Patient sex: M
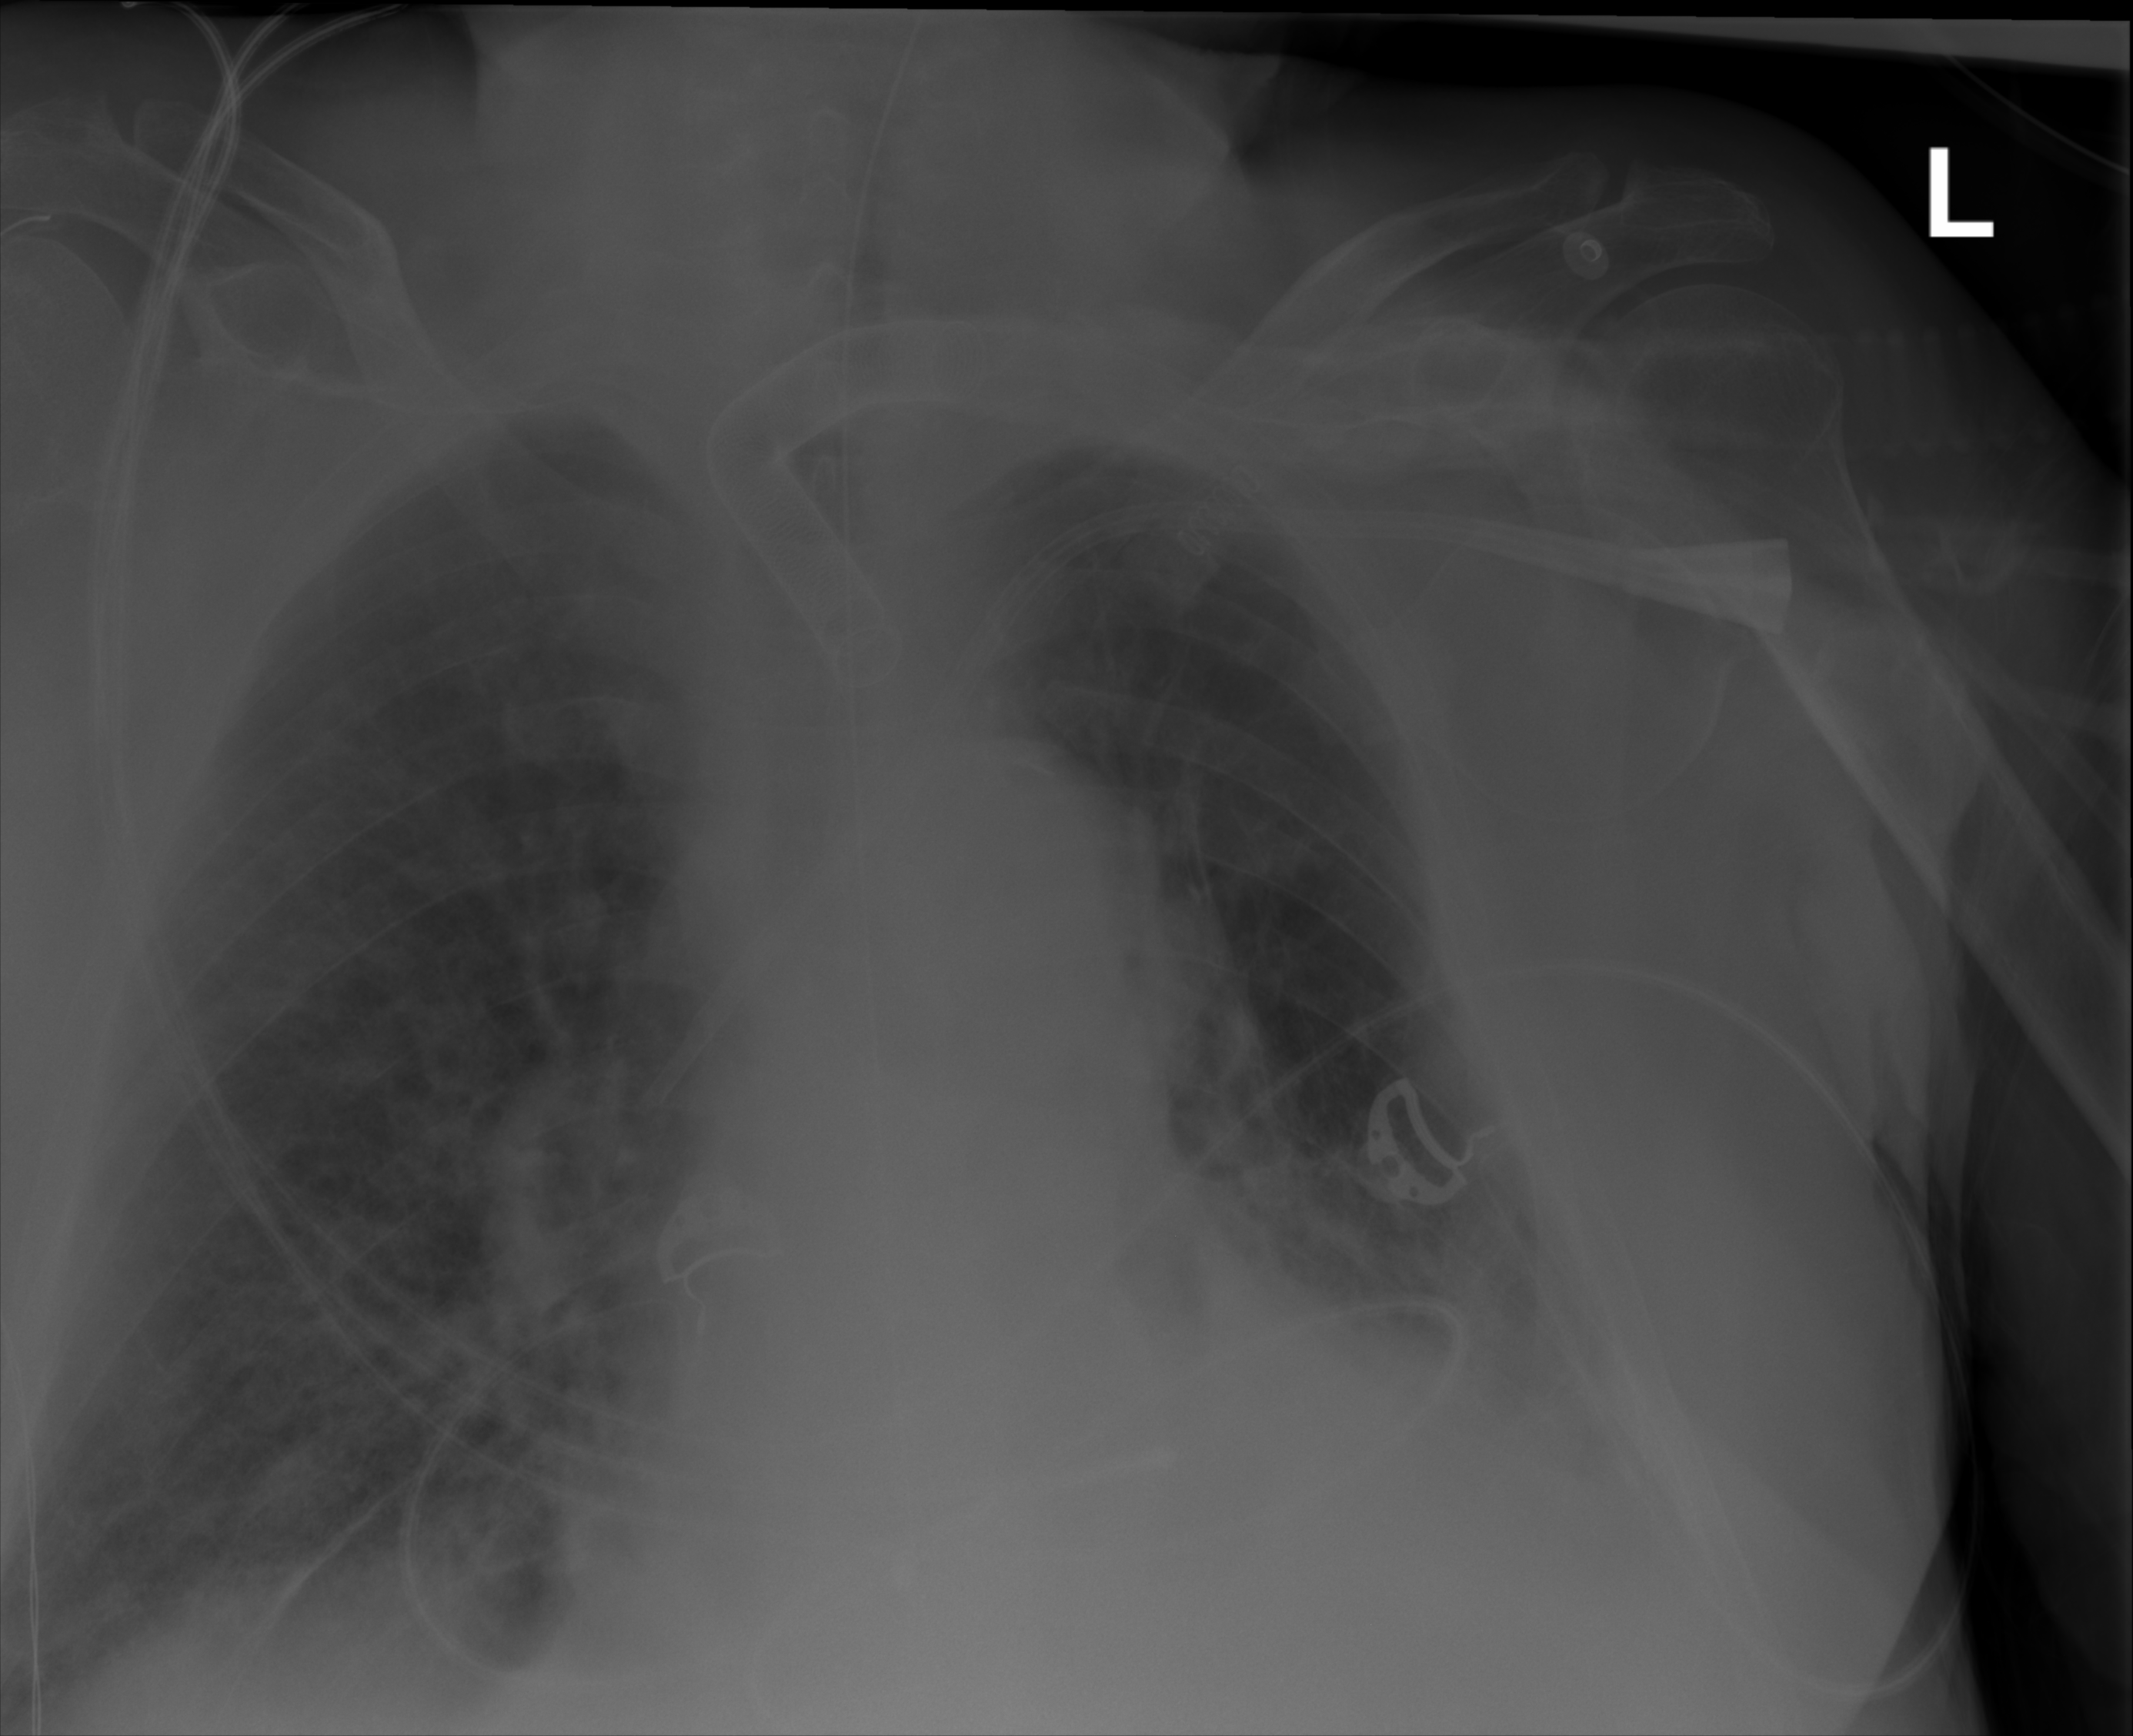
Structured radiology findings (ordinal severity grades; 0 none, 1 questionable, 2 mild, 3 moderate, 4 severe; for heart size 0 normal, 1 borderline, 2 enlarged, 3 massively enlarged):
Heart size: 1
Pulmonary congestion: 3
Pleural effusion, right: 2
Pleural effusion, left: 2
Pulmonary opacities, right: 3
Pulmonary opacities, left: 2
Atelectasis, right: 2
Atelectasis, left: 2